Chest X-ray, PA view. Patient: 56 years old, sex M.
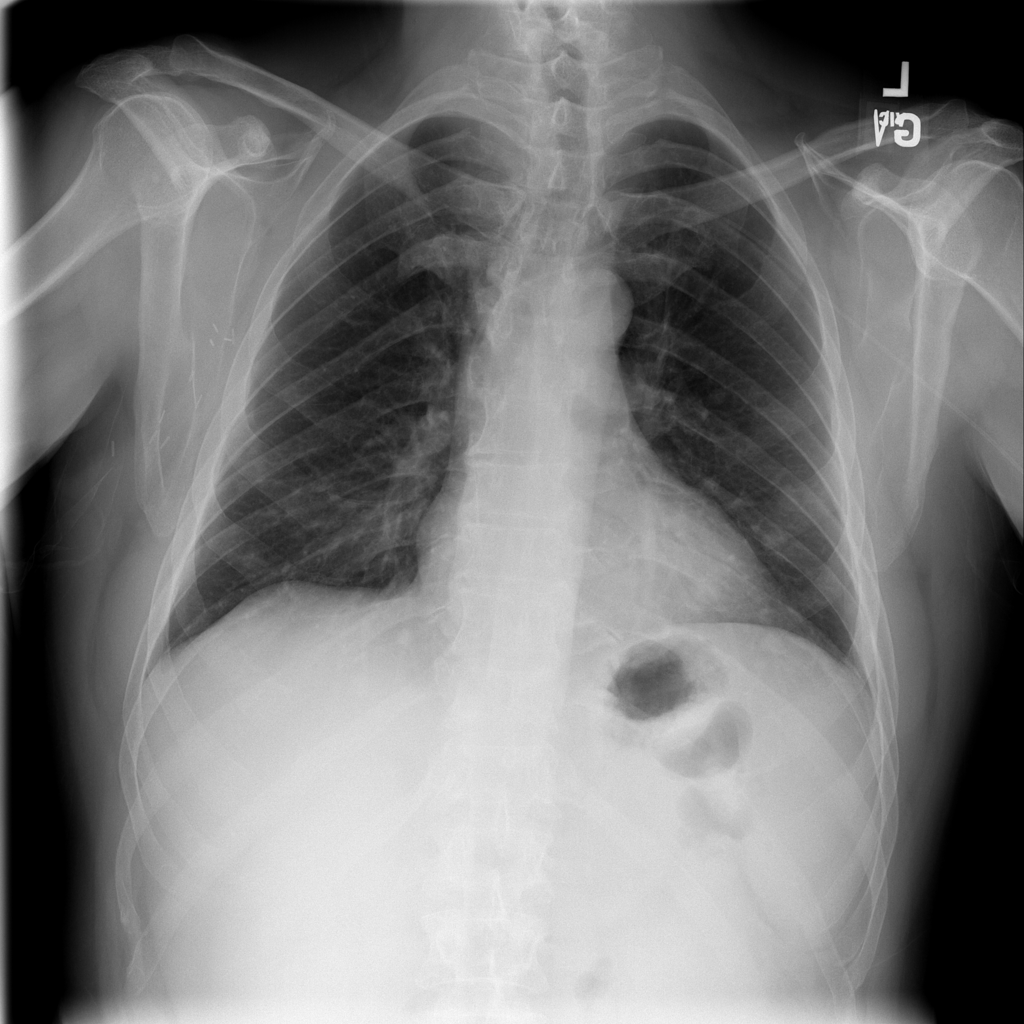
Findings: No Finding